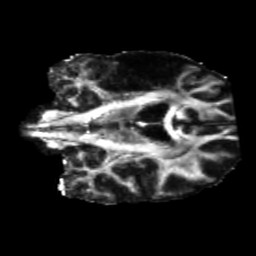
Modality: FA
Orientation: coronal
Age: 66
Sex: male
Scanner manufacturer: siemens
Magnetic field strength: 3 T
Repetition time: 5.25 s
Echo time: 0.08 s